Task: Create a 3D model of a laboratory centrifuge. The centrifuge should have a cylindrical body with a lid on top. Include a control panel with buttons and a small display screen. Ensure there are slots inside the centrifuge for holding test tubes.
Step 420:
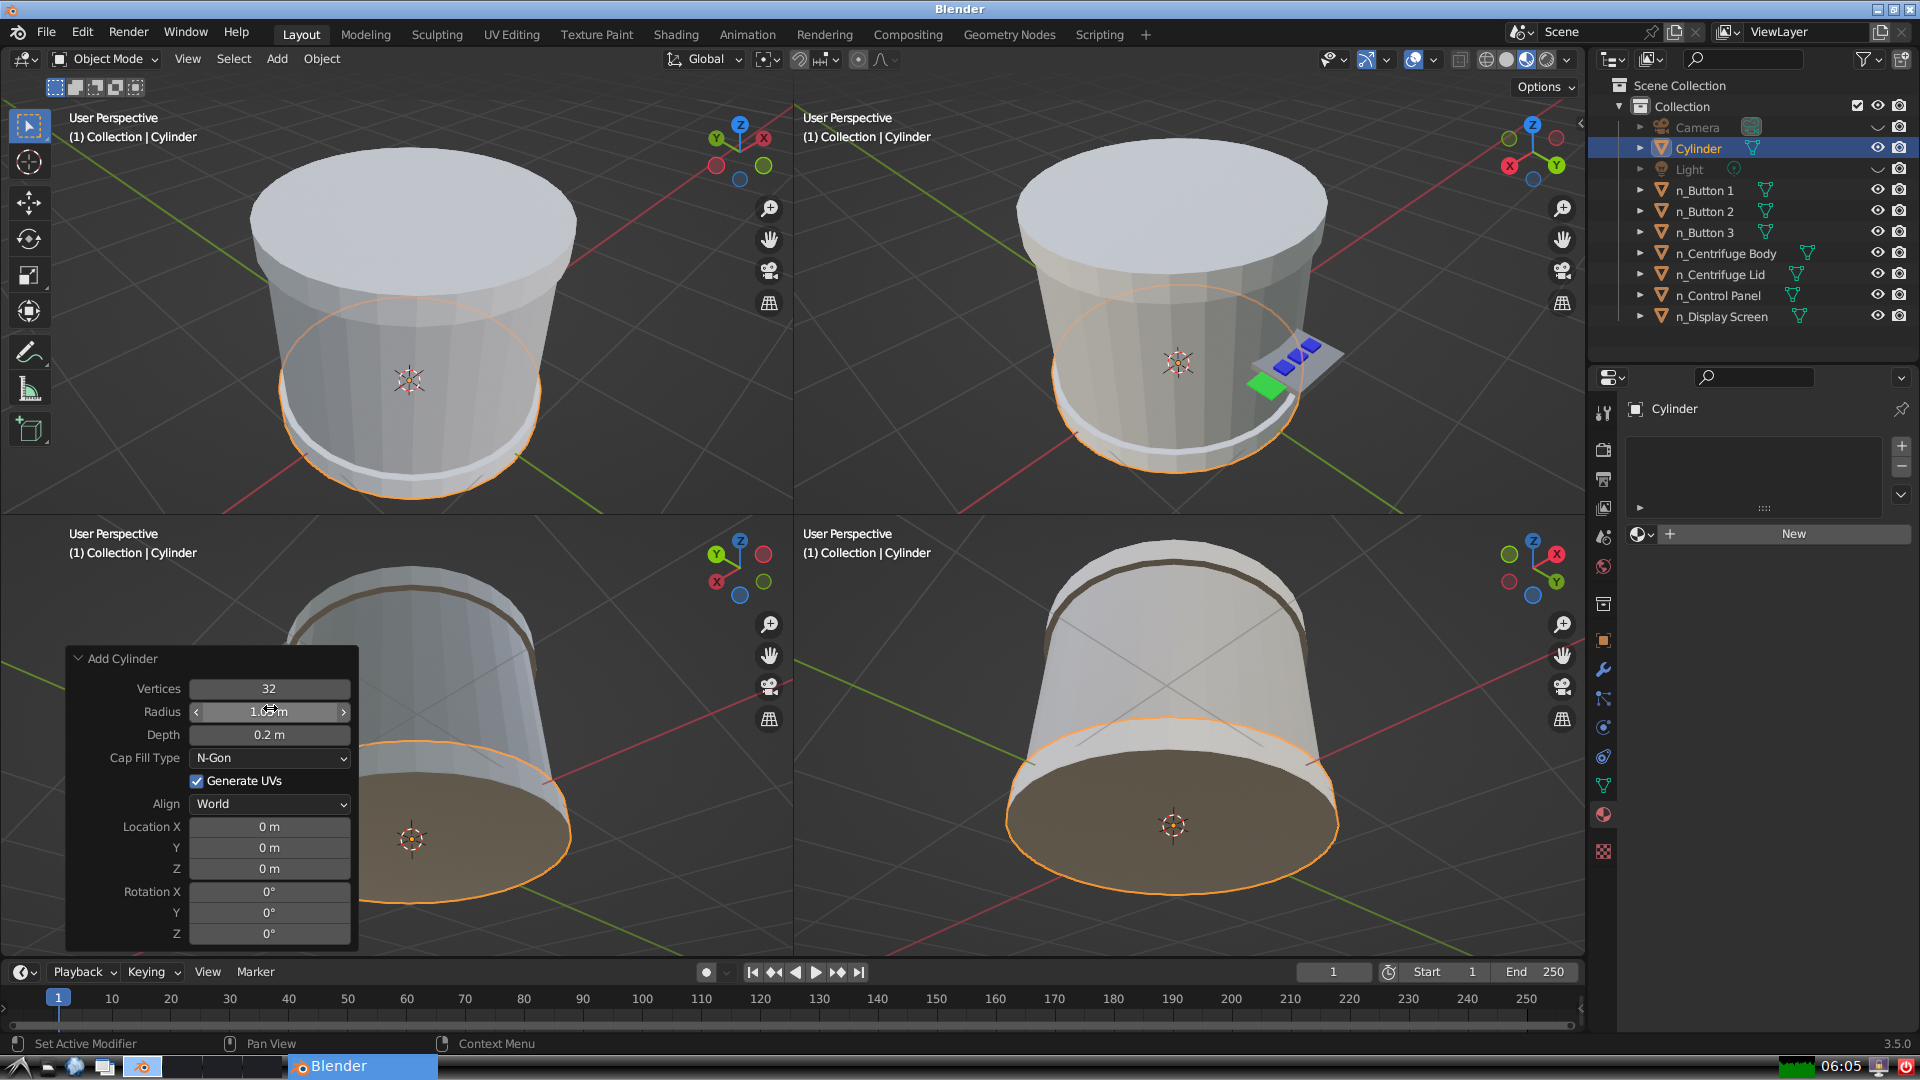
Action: click: no